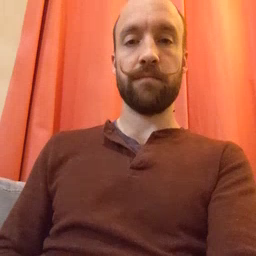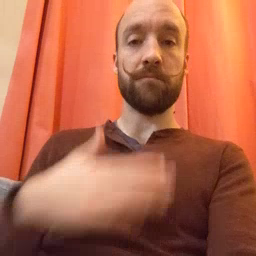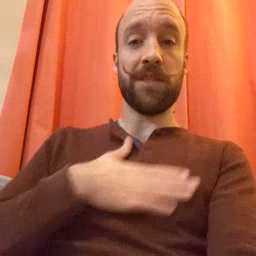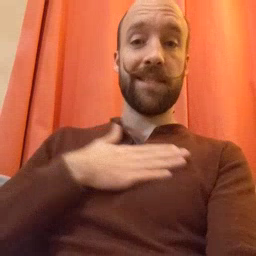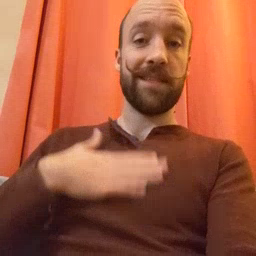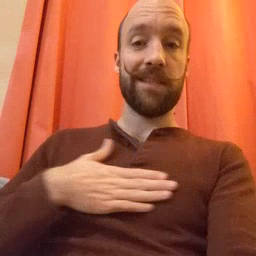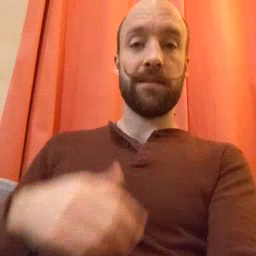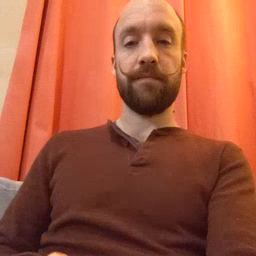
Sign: please